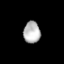
Tissue: lung
Cell type: T cells
Senescence score: 0.2093
Nuclear area (px): 356
Mean DAPI intensity: 182.242